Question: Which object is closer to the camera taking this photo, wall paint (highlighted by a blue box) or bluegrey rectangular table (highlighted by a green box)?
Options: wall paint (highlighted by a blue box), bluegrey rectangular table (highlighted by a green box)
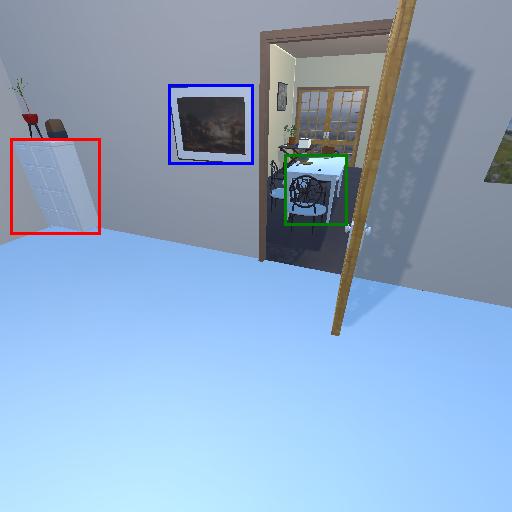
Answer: wall paint (highlighted by a blue box)